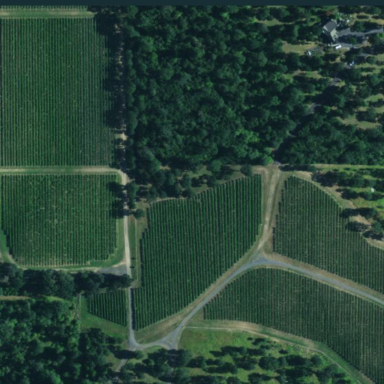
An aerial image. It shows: Vineyard growing grapes.